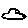
Label: car